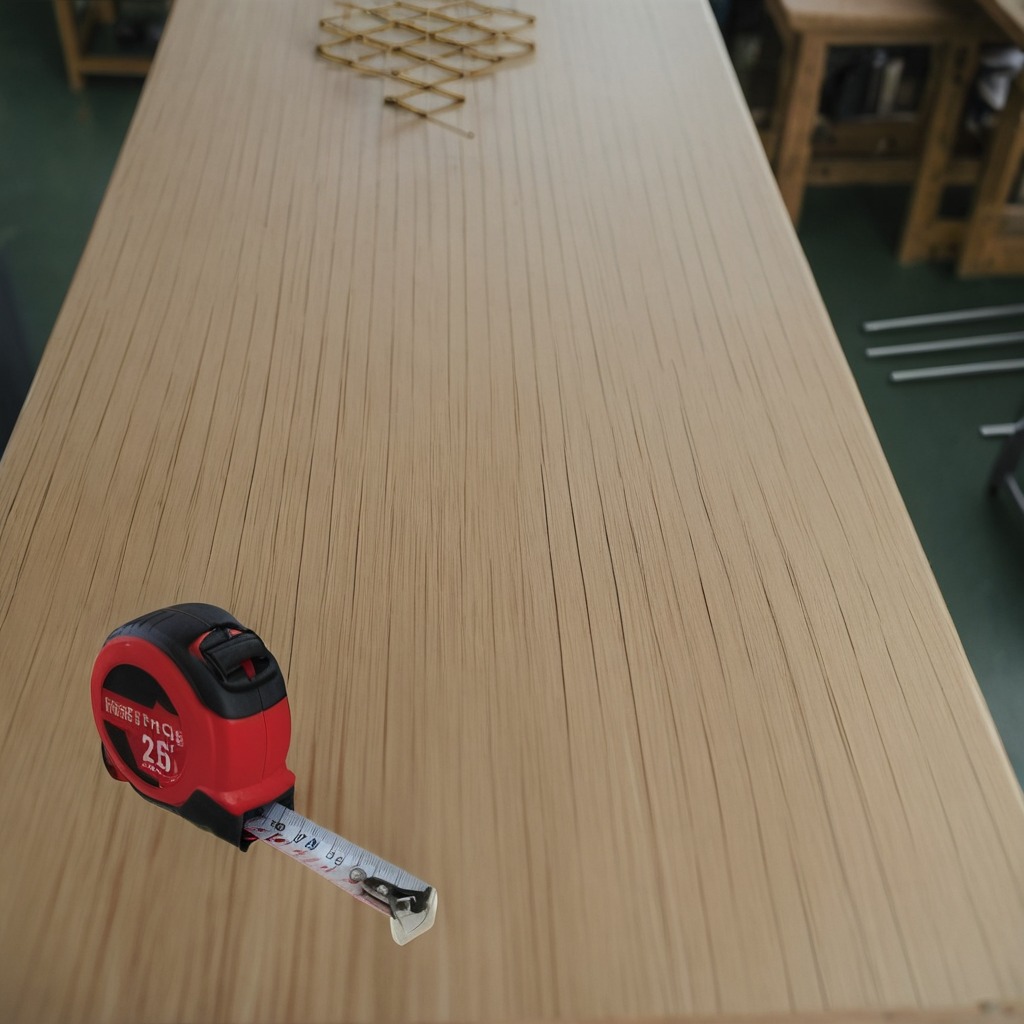
A measuring tape is lying on a workbench inside a coastal fishing gear workshop.